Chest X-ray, PA view. Patient: 55 years old, sex F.
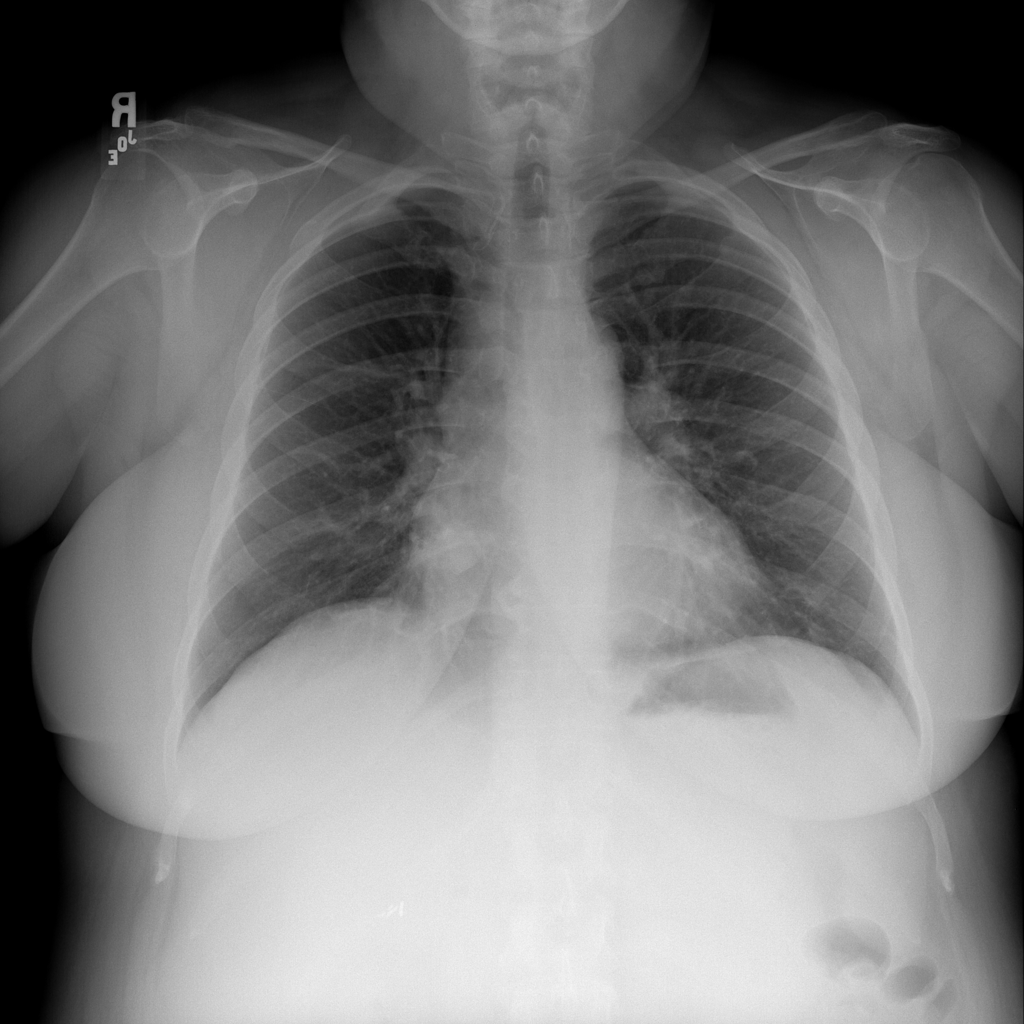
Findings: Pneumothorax